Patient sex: M
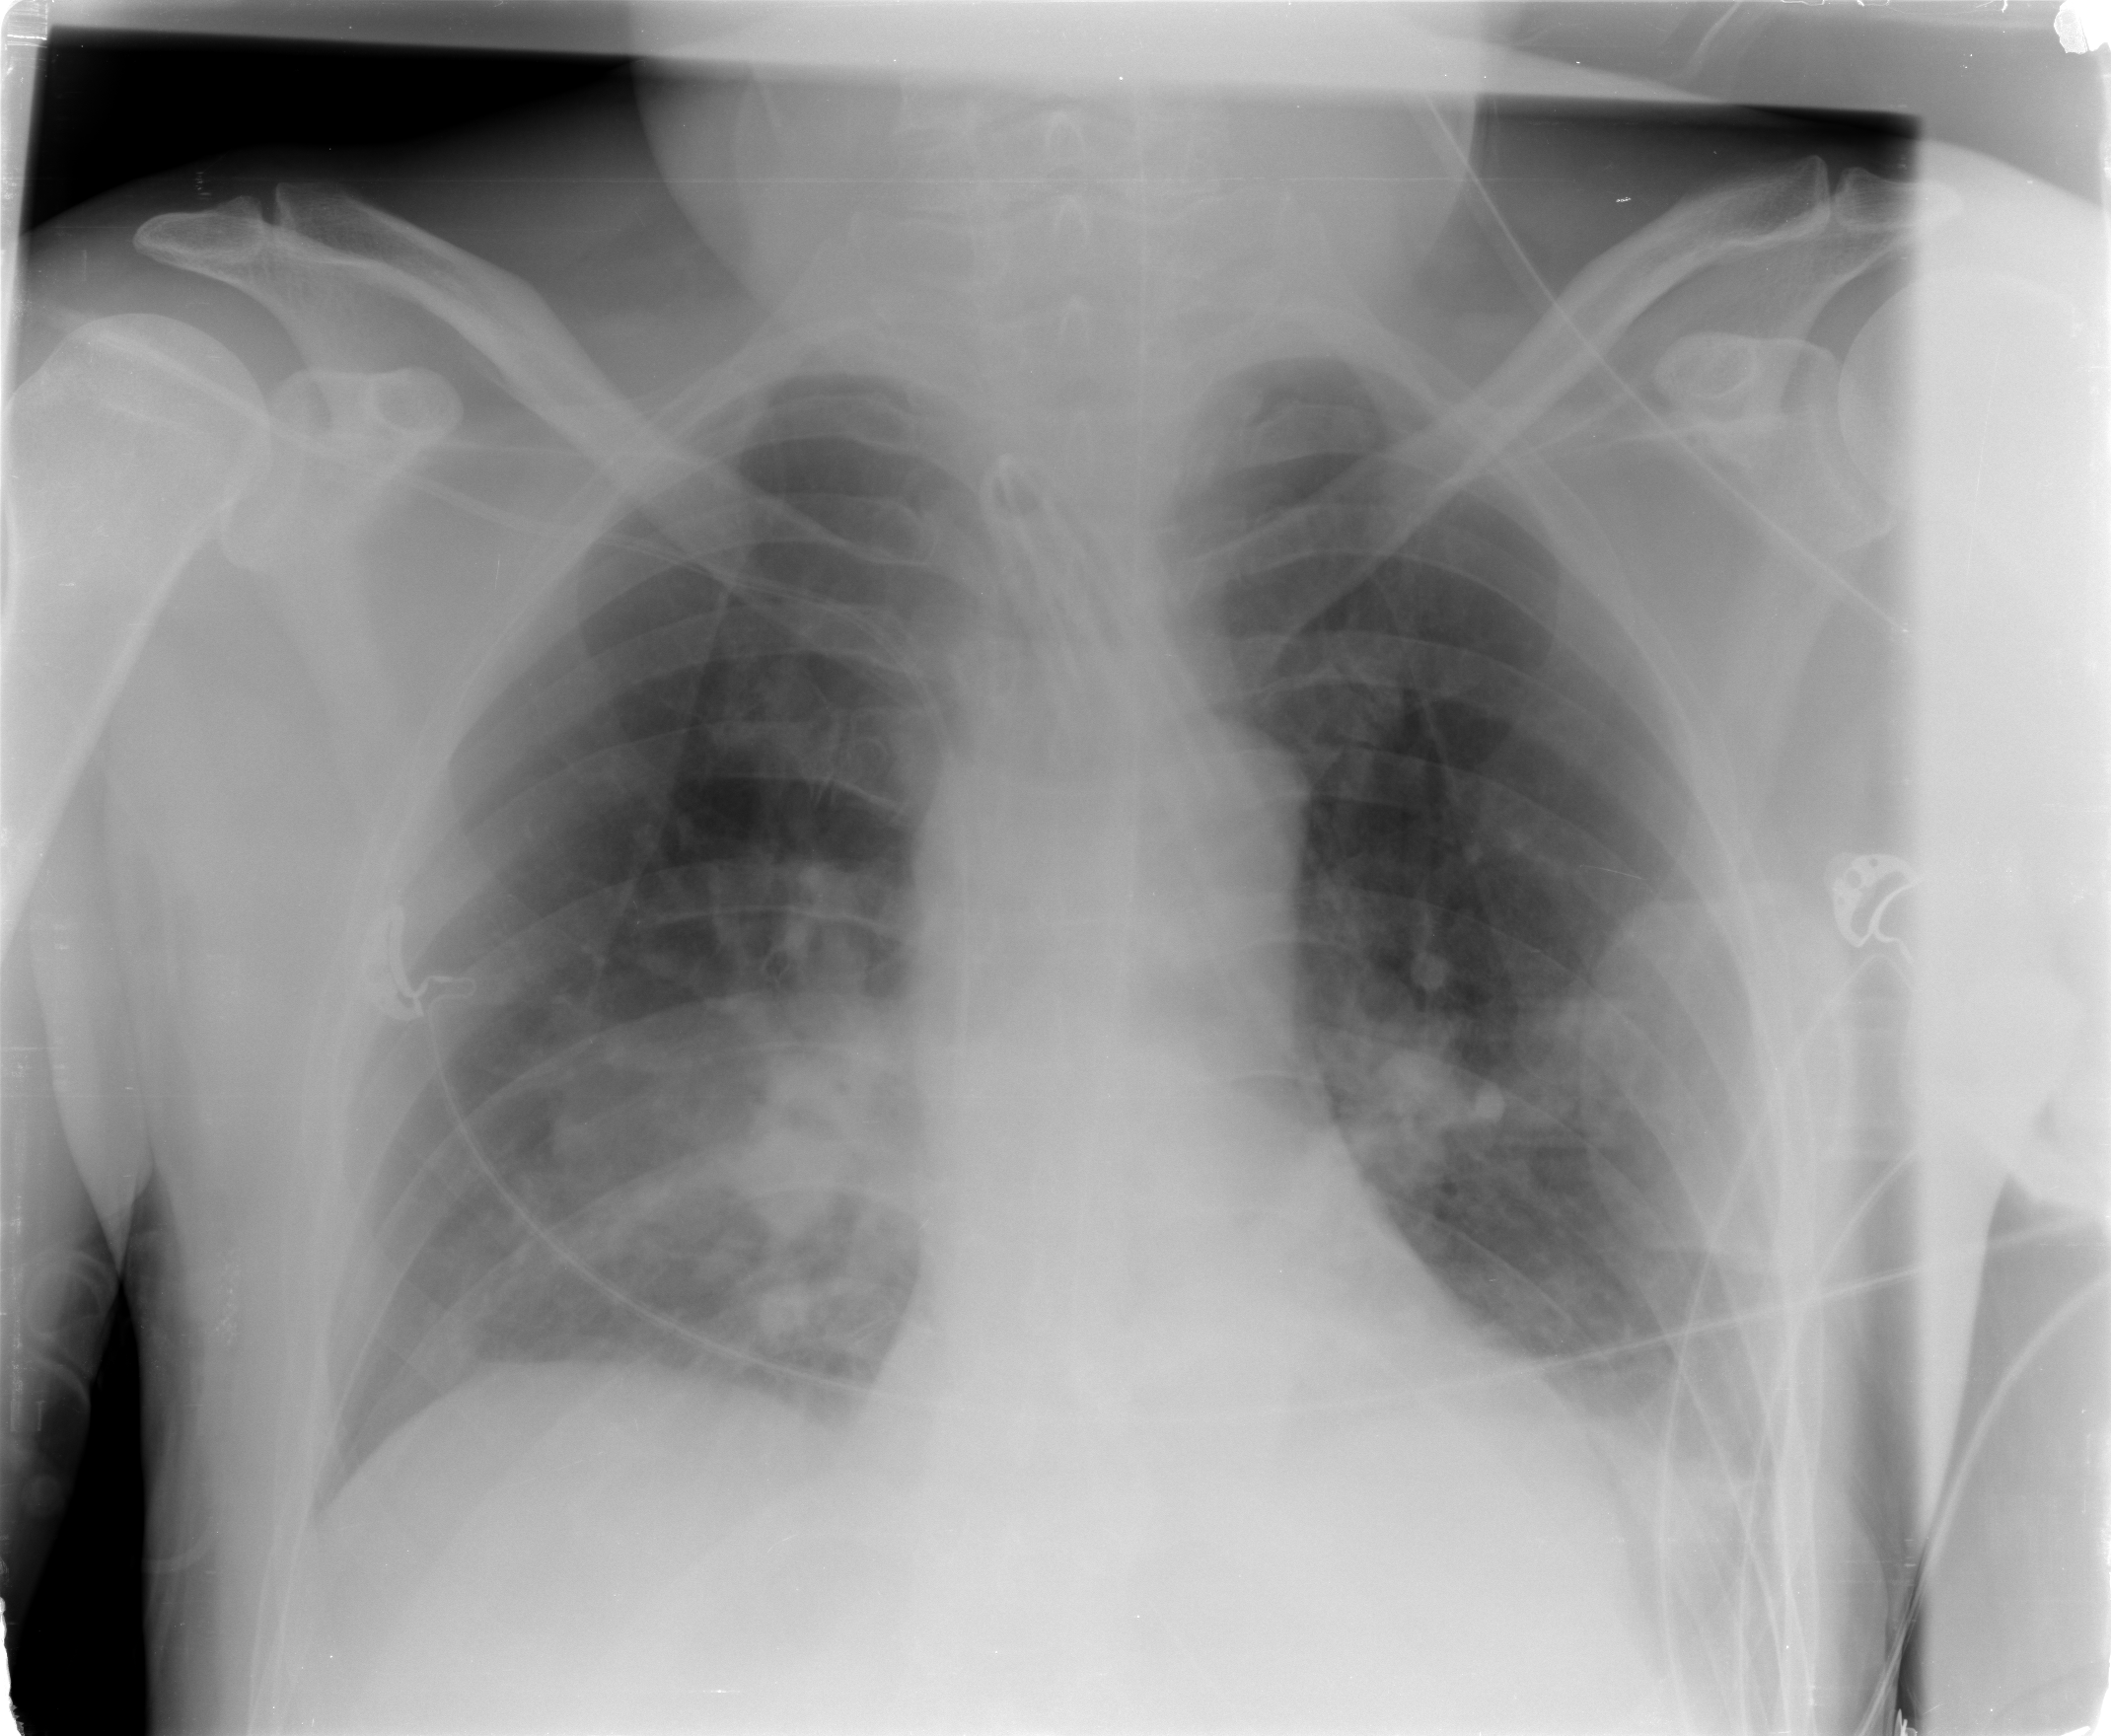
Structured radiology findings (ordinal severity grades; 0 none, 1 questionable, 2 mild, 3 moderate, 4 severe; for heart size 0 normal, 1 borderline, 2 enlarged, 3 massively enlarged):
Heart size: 0
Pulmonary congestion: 0
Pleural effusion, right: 0
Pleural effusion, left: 1
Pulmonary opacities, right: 3
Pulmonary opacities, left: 0
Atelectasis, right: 2
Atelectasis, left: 2